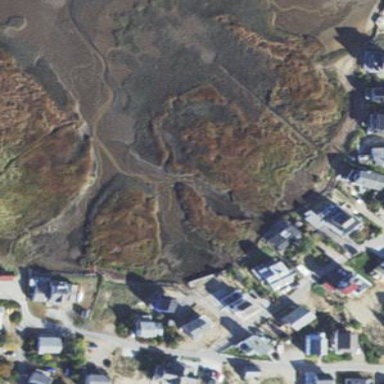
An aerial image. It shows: Lower saltmarsh wetland with saltmarsh habitat.